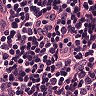
Metastatic tissue present: no